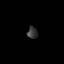
Tissue: lung
Cell type: Epithelial cells
Senescence score: 0.1175
Nuclear area (px): 122
Mean DAPI intensity: 54.836